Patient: sex M, age 81
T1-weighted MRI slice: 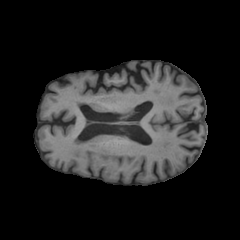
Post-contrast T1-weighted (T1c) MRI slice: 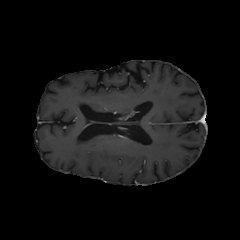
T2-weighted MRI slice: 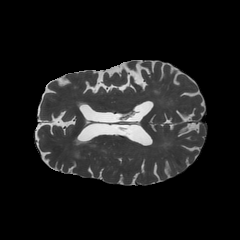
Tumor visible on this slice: yes
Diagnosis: Glioblastoma, IDH-wildtype
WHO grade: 4